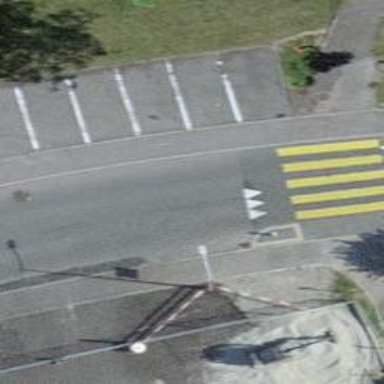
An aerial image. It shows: Footway with zebra crossing.